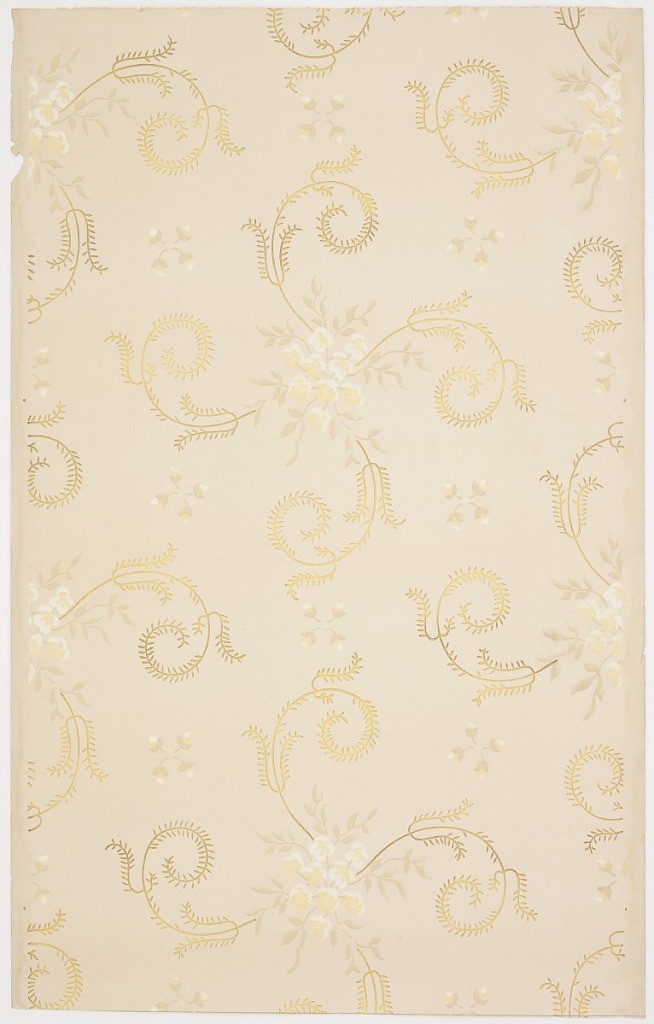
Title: Ceiling paper
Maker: Keystone Wall-Paper Company
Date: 1905–1915
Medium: Machine-printed paper
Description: On light blue ground, cluster of white flowers and rinceaux in pinwheel shape.